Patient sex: M
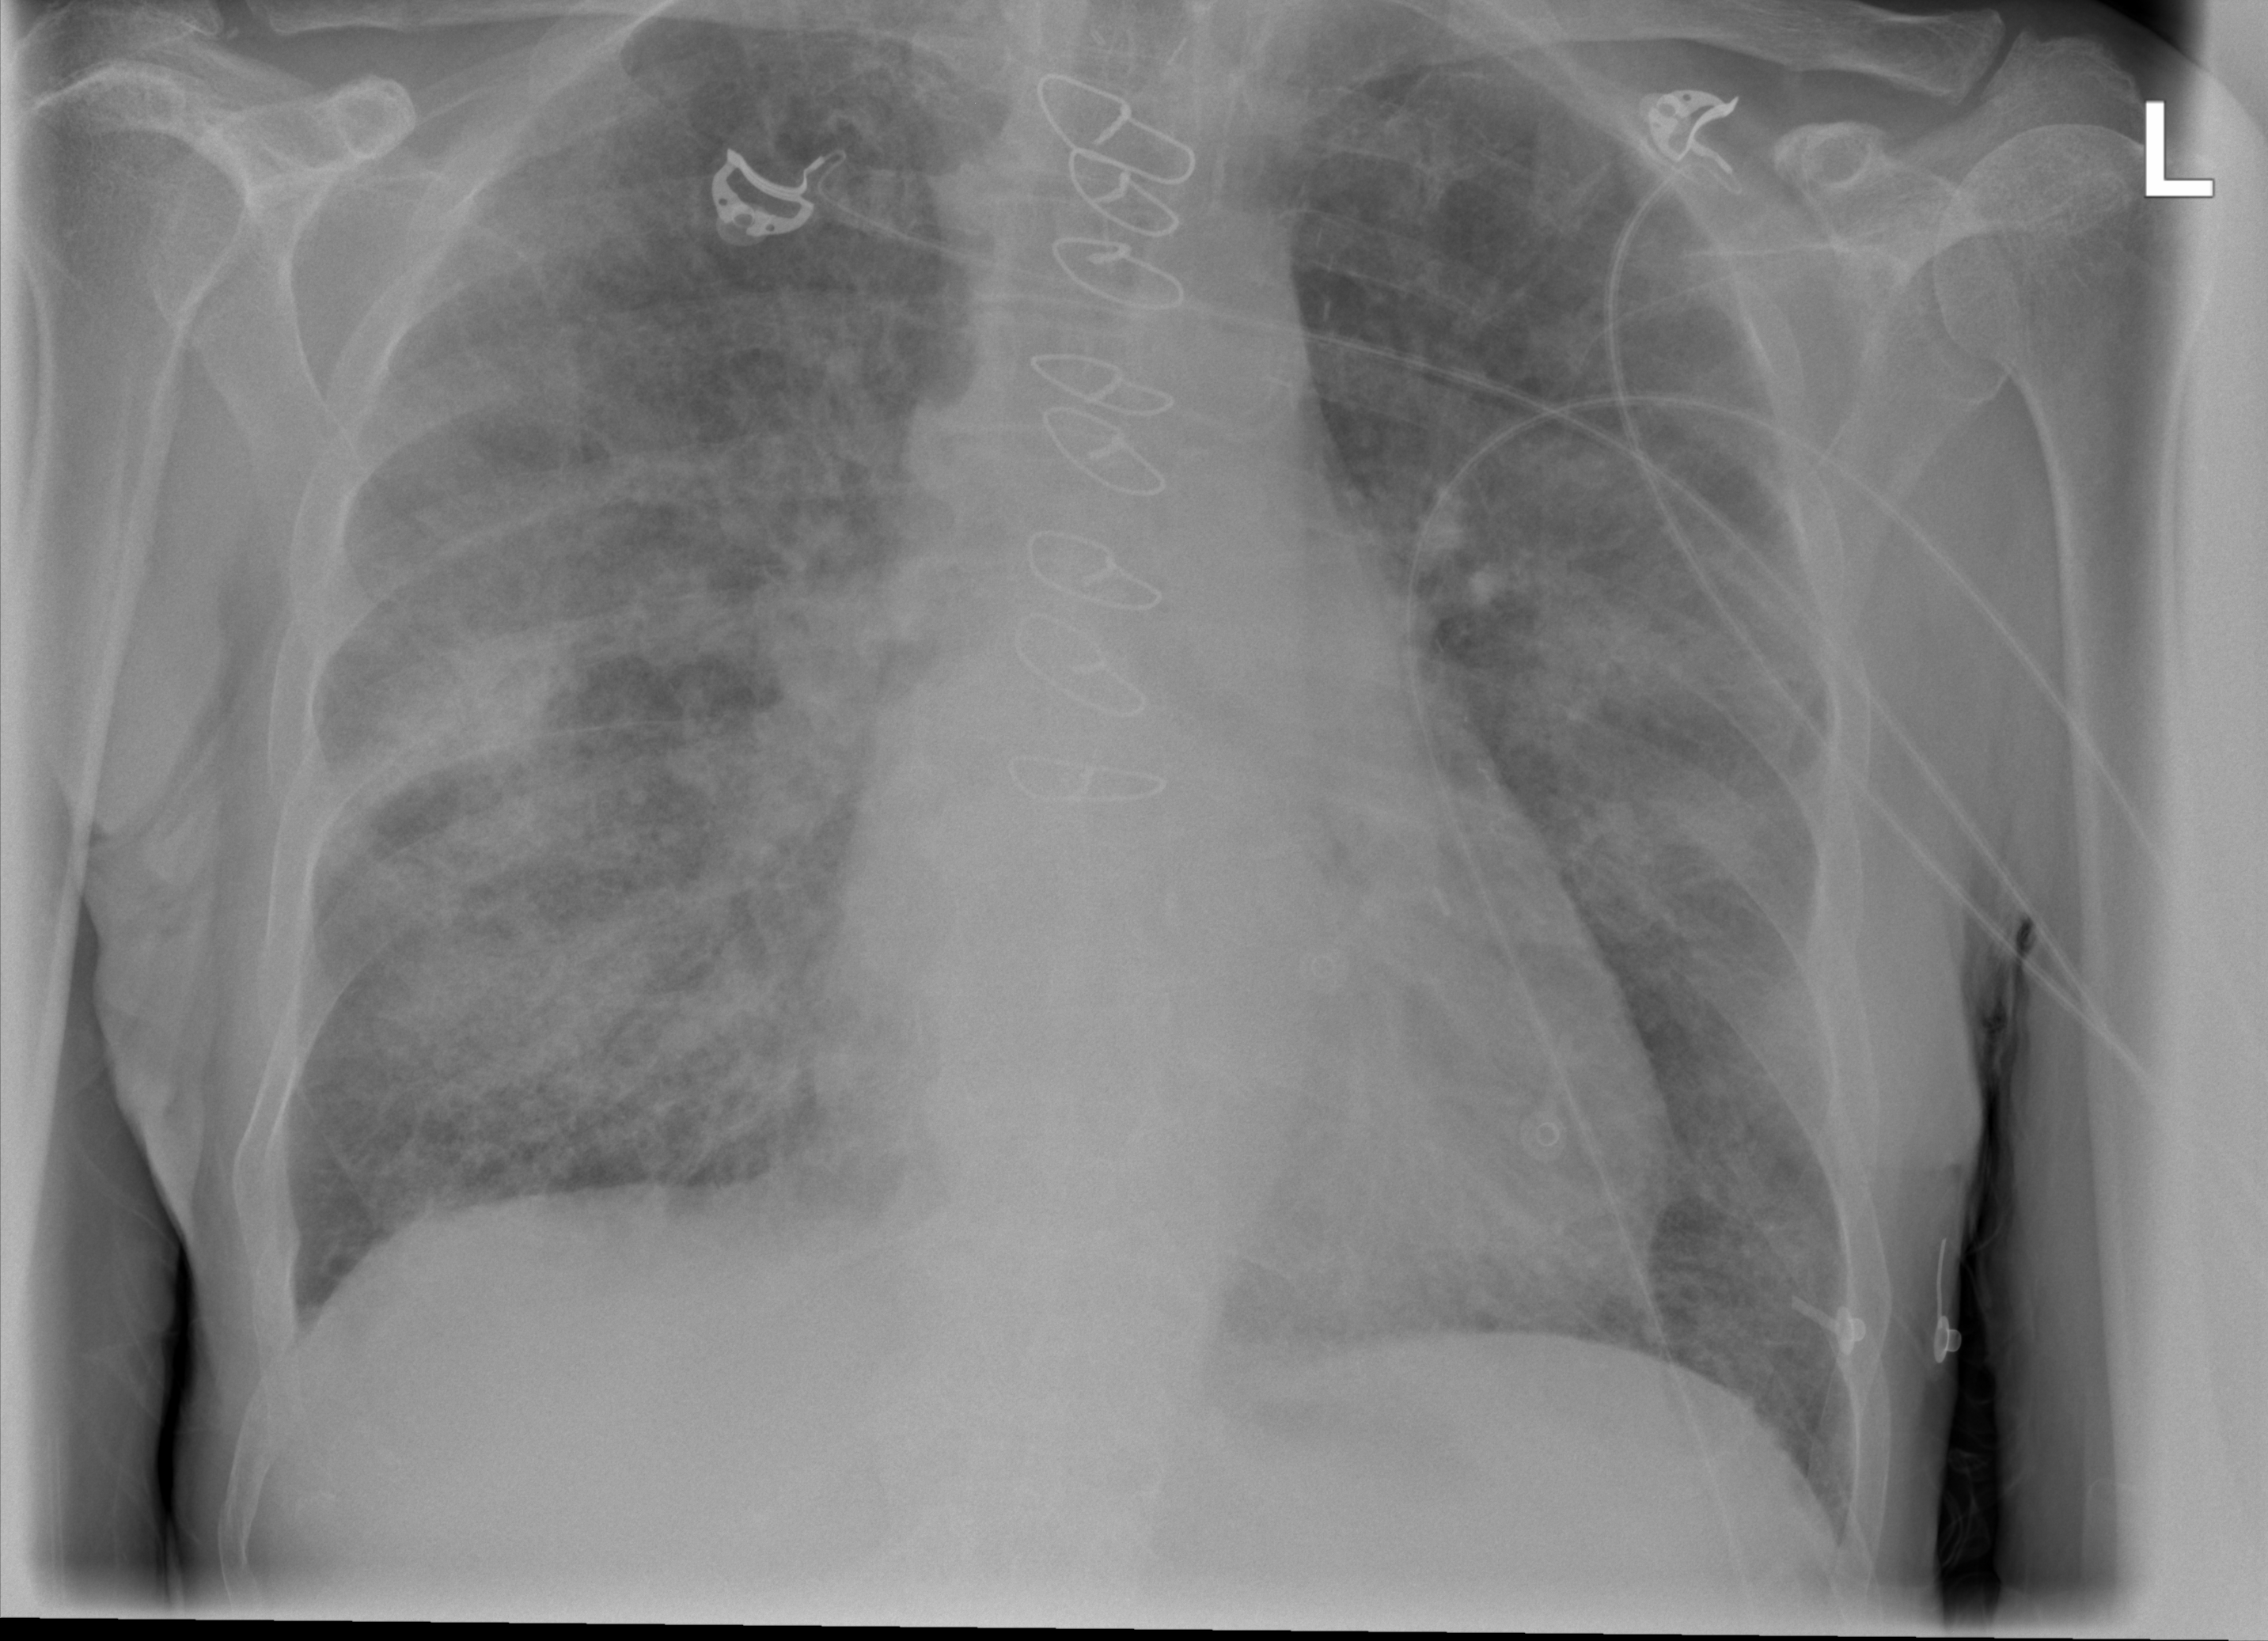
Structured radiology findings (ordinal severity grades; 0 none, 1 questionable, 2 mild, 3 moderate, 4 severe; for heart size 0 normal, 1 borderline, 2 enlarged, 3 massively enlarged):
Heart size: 2
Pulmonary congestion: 2
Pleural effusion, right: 0
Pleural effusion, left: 0
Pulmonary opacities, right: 3
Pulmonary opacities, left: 3
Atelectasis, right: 3
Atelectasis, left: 3